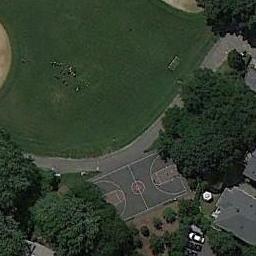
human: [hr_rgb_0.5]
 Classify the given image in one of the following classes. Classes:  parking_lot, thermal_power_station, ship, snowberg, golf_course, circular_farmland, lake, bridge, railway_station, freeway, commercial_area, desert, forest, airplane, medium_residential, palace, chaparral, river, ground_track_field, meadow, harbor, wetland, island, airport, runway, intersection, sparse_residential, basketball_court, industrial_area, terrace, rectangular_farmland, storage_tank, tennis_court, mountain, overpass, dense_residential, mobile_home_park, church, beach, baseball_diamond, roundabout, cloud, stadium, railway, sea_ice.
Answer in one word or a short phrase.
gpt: basketball_court